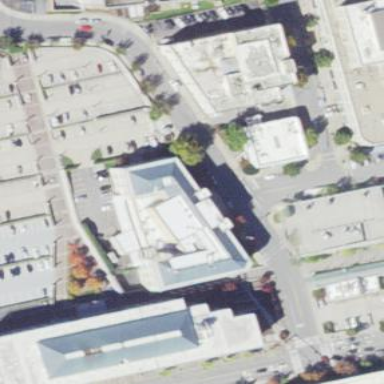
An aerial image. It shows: Courthouse building.